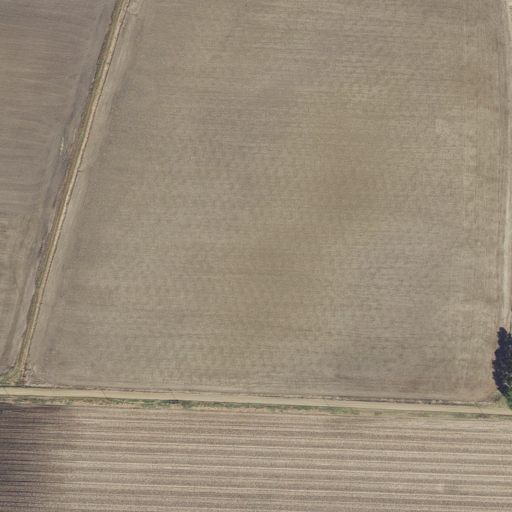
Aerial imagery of ridge(s) in Arkansas named Moark Ridge containing cultivated crops, medium intensity development, high intensity development, open development, and low intensity development